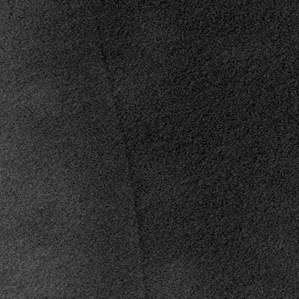
Label: frost